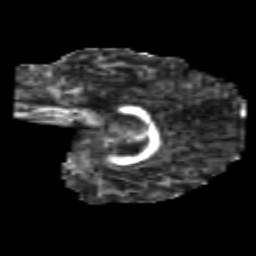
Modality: FA
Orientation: sagittal
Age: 7
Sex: female
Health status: healthy